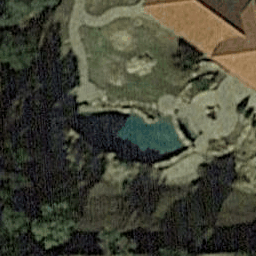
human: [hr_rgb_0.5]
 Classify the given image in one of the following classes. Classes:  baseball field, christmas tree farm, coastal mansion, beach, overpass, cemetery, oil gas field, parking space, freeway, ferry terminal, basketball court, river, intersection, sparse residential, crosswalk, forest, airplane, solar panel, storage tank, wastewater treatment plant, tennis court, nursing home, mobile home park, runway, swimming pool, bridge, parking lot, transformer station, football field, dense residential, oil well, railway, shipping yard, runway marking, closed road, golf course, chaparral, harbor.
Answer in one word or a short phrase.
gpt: swimming pool